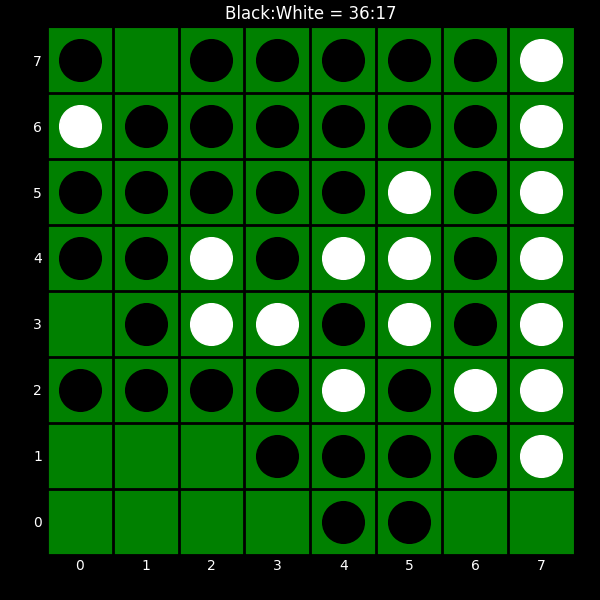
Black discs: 36
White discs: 17